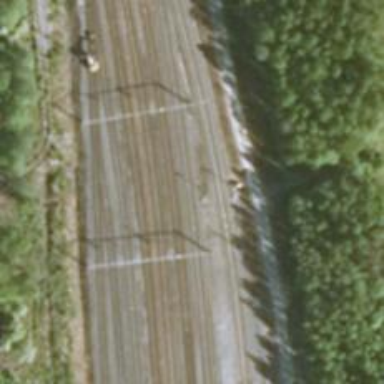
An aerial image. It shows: Railway with continuous electrified contact line.